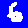
Digit: 6